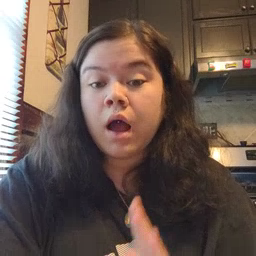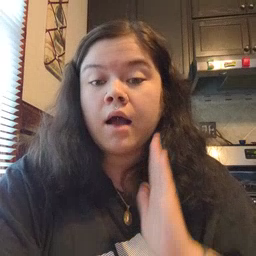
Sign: after